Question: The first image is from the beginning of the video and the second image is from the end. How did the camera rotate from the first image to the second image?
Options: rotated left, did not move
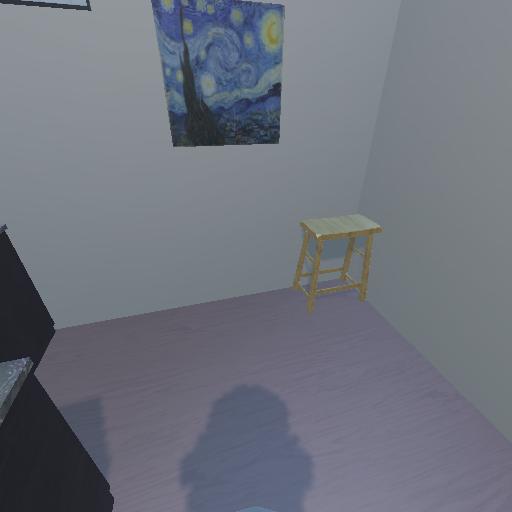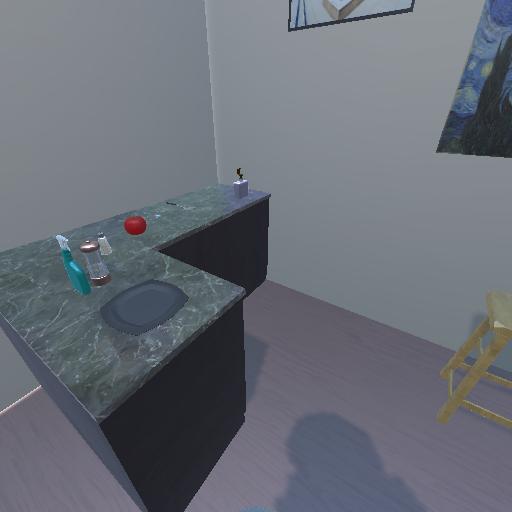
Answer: rotated left